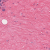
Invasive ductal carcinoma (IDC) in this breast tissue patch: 0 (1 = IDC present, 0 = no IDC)